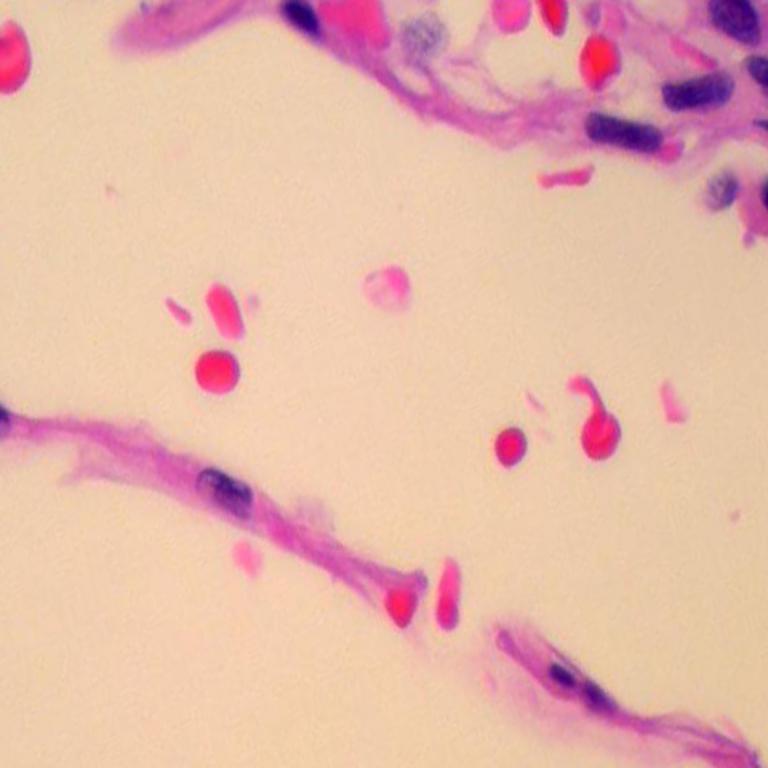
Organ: lung
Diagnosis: benign